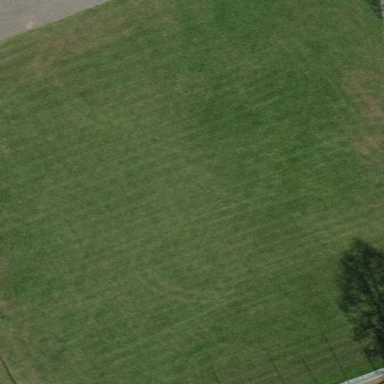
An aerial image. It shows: Grassy pitch used for leisure activities on land.